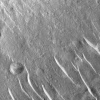
Atmospheric dust classification: not_dusty